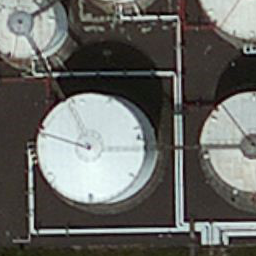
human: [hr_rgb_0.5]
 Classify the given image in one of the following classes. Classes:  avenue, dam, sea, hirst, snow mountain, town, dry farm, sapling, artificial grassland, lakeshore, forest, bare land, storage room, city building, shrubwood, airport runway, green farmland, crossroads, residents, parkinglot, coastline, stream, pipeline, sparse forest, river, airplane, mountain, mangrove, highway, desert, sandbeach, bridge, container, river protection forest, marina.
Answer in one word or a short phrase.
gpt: storage room